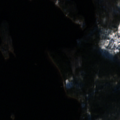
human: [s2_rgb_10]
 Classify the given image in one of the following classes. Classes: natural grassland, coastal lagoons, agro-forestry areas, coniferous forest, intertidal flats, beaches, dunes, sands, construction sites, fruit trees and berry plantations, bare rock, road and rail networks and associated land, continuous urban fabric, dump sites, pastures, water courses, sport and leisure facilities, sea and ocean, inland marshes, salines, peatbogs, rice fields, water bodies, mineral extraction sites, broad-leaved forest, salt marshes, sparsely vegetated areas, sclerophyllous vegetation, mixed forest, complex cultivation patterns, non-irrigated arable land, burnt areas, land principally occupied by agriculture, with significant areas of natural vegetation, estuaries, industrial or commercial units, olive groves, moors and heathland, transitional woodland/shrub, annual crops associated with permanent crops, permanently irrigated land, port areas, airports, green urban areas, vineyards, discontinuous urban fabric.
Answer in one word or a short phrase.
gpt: coniferous forest, mixed forest, water bodies